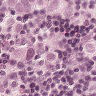
Metastatic tissue present: yes